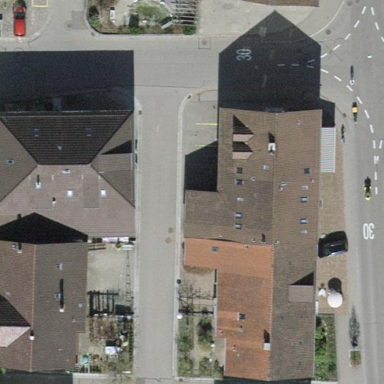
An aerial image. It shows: Building.